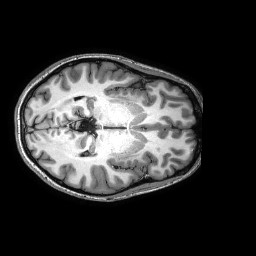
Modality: T1w
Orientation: axial
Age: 30
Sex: female